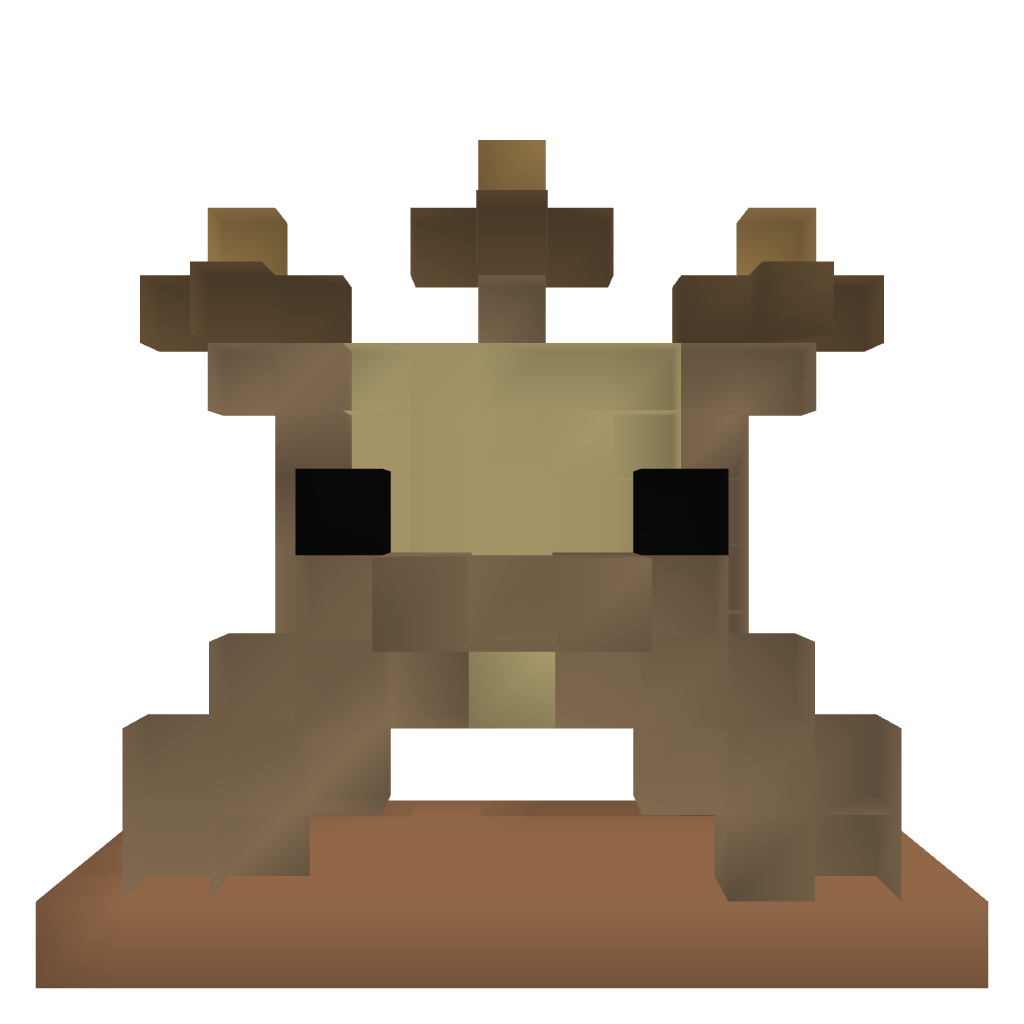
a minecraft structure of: Map Array with Cartographic Viewing Deck